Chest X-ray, PA view. Patient: 16 years old, sex M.
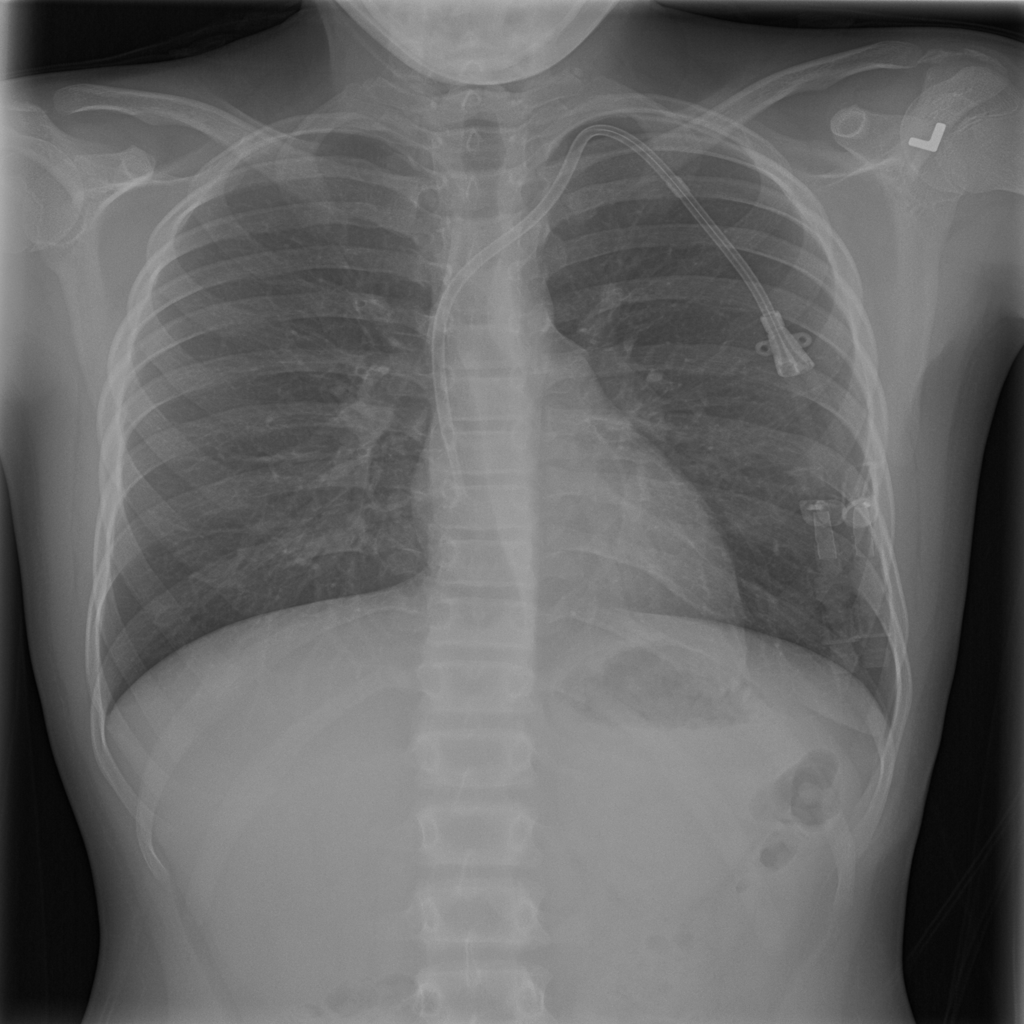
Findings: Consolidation